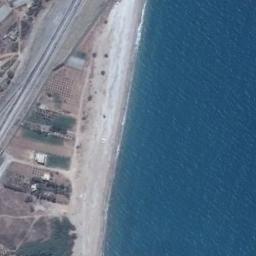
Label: beach